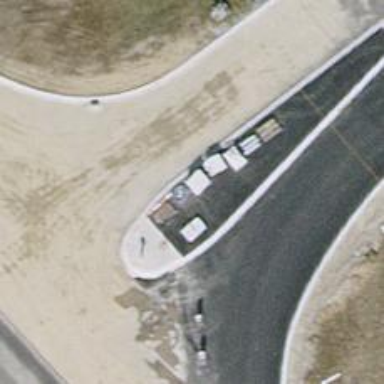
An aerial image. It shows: Primary link highway with asphalt surface.